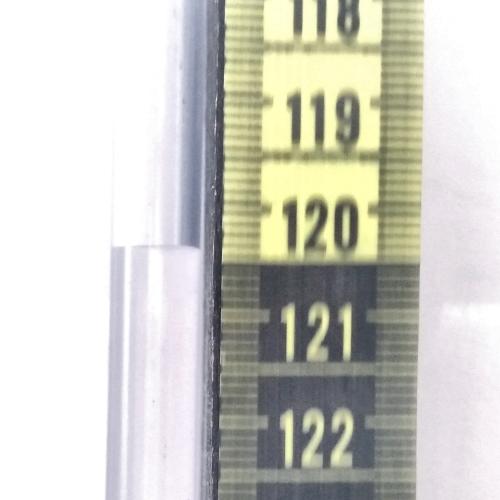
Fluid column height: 120.4 cm